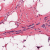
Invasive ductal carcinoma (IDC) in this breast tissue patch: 1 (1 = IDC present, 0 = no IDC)